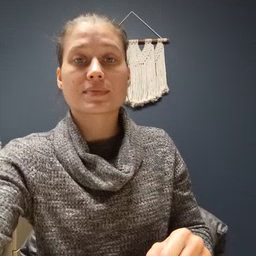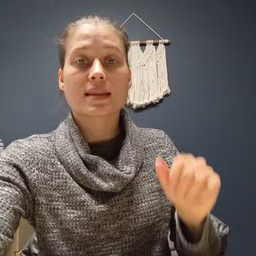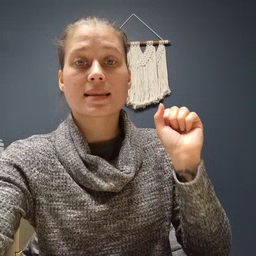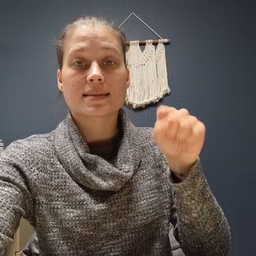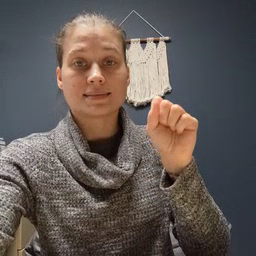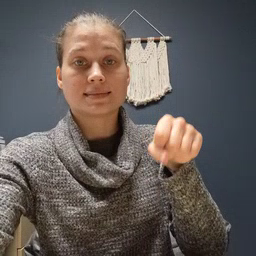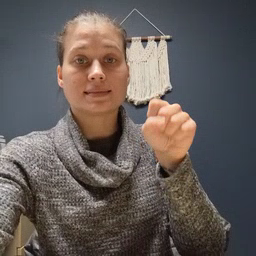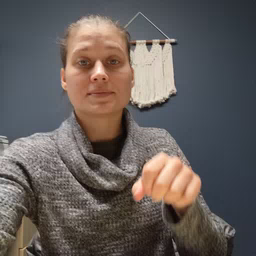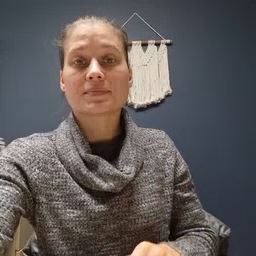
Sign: yes